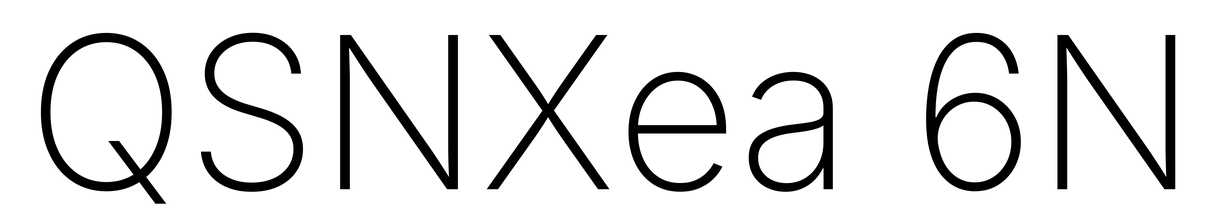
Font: Inter_ExtraLight